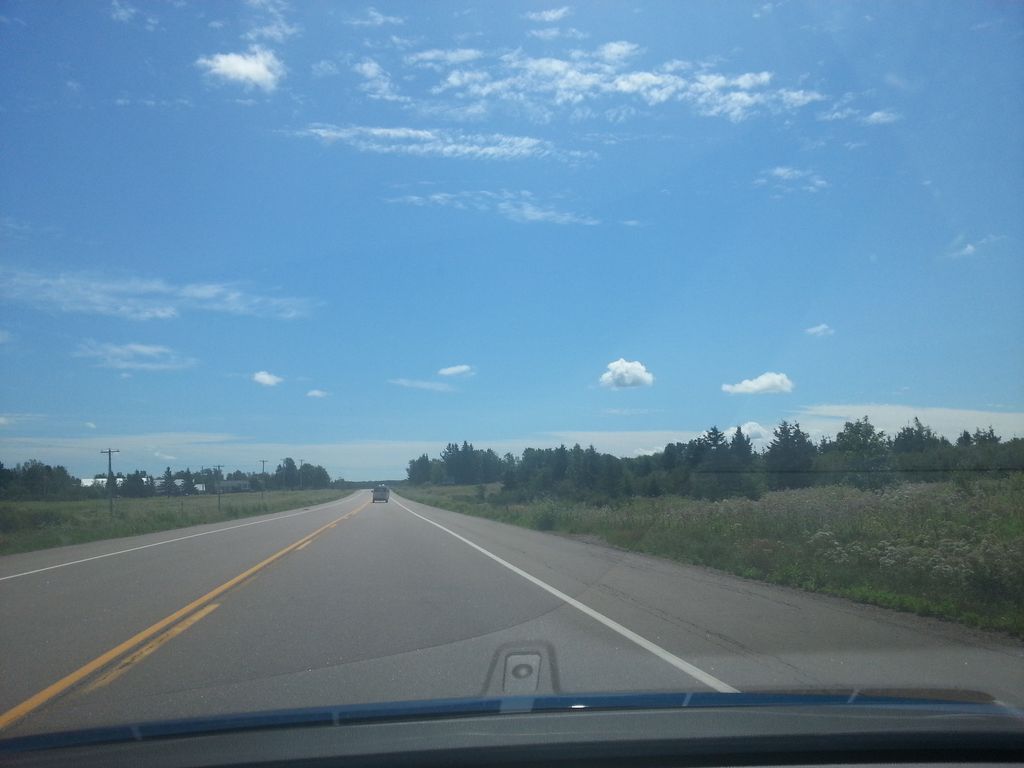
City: charlottetown